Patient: sex F, age 65
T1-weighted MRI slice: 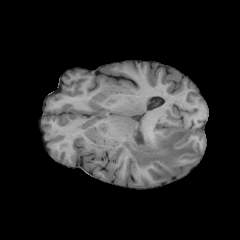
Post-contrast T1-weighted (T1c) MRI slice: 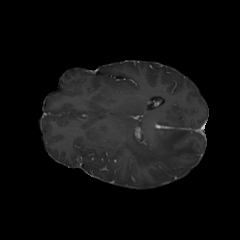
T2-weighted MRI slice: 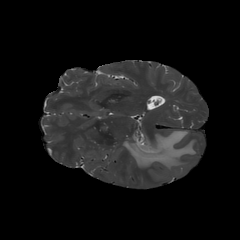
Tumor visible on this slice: yes
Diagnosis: Glioblastoma, IDH-wildtype
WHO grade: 4